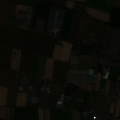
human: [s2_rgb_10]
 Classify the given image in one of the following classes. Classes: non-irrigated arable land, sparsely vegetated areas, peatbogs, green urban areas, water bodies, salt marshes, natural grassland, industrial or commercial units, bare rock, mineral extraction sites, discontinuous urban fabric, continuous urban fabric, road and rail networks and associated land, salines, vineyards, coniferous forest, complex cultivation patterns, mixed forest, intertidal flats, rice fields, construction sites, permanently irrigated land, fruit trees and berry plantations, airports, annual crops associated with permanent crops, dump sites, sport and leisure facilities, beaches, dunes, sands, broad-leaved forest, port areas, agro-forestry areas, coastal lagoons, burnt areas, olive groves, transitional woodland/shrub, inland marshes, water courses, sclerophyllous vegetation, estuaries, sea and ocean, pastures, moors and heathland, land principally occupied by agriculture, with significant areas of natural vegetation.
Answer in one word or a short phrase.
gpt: discontinuous urban fabric, non-irrigated arable land